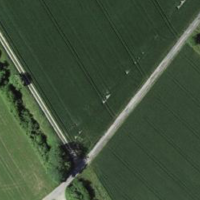
EUNIS habitat code: 52
Species observed at this site:
Cirsium arvense